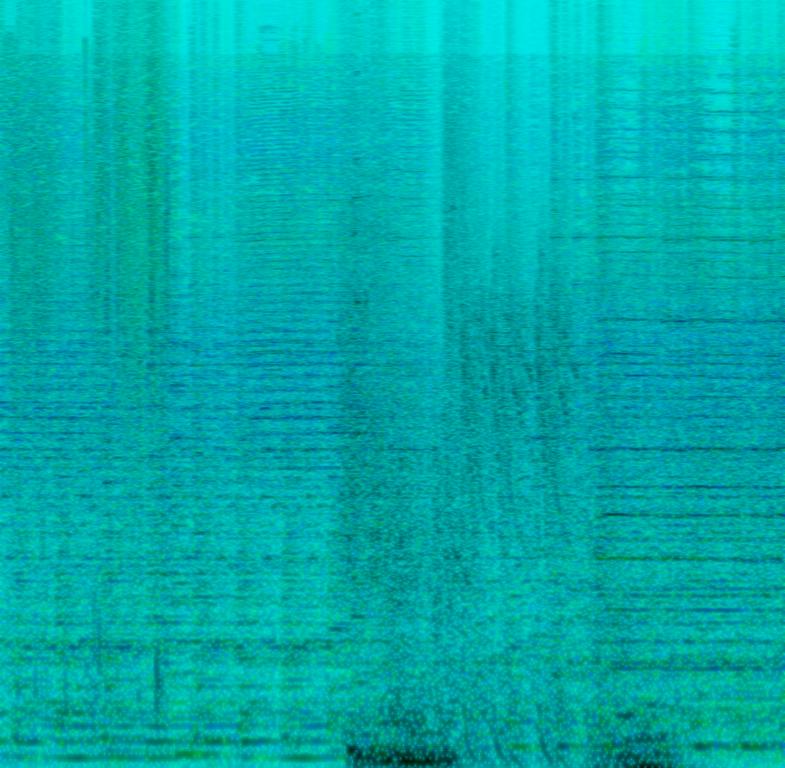
Sound from a cartoon space battle featuring a space shuttle takeoff, laser gun sounds and a rocket launcher firing. Background score is dramatic orchestral, featuring cymbal crashes and tense, dissonant string harmonies.